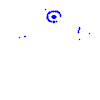
Particle: kaon